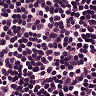
Metastatic tissue present: no